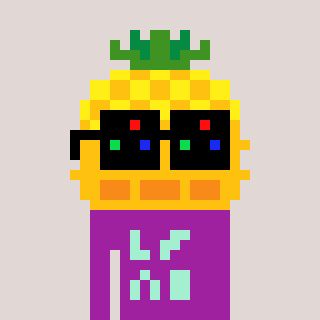
a pixel art character with square black sunglasses, a pineapple-shaped head and a magenta-colored body on a warm background